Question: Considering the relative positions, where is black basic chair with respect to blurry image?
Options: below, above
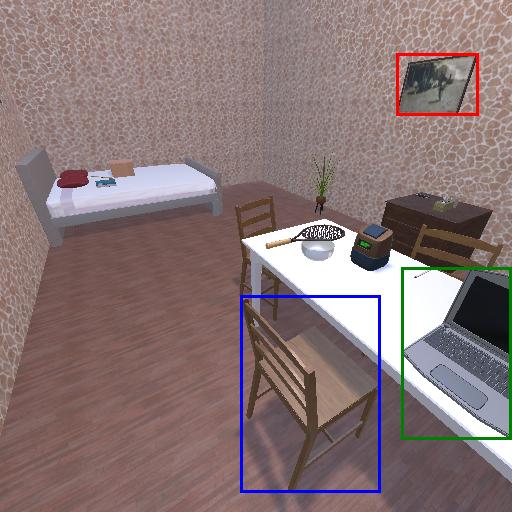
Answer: below